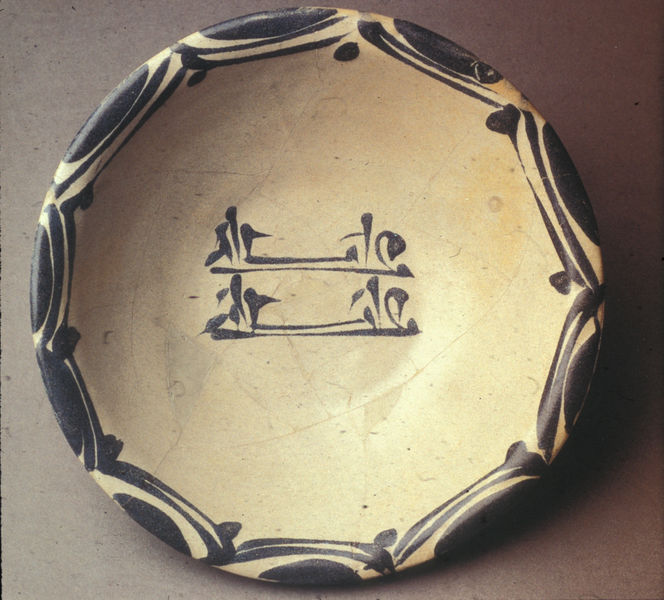
Titel: Schale aus dem Irak (Islam)
Künstler: unbekannt
Standort: New York
Institution: The Metropolitan Museum of Art
Schlagwörter: blau, schatten, weiß, gelb, grau, hintergrund, licht, schwarz, zeichen, zeichnung, beige, muster, ornament, alt, schale, schüssel, teller, spiegel, flach, kreis, oval, rund, umrandung, keramik, ton, sprung, topf, japan, schrift, zwei, fahne, risse, linien, rand, inschrift, dekor, ornamente, verzierung, japanisch, schriftzeichen, striche, bemalt, foto, fotografie, punkte, gefäss, porzella, porzellan, orient, orientalisch, symmetrisch, schlicht, asien, geschirr, asiatisch, pinsel, photo, chinesisch, china, küche, arabisch, farbfoto, porzelan, porzellanmalerei, untersetzer, bemalung, tellerrand, ornamentik, kunsthandwerk, objekt, glasur, artefakt, gebrannt, abbildung, lasur, symbole, fayence, photografie, verziehrung, tuschezeichnung, sprünge, dynastie, islamisch, anonym, unregelmäßig, glaus, kaligrafie, kaligraphie, kallgraphie, ming, pazifik, pnsel, pubkte, ying, zweimal, geflickt, ss, ariert, beschrieben